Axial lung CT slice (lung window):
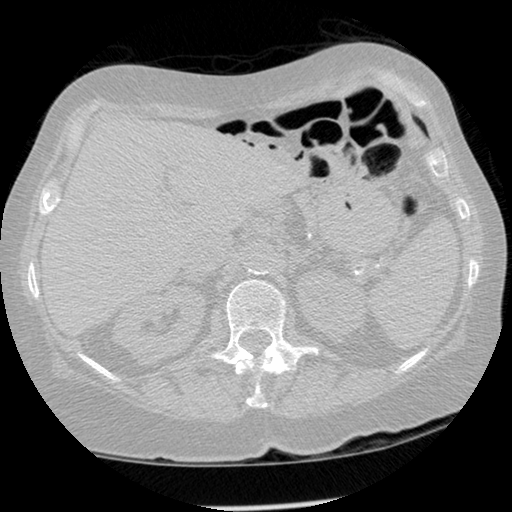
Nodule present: no